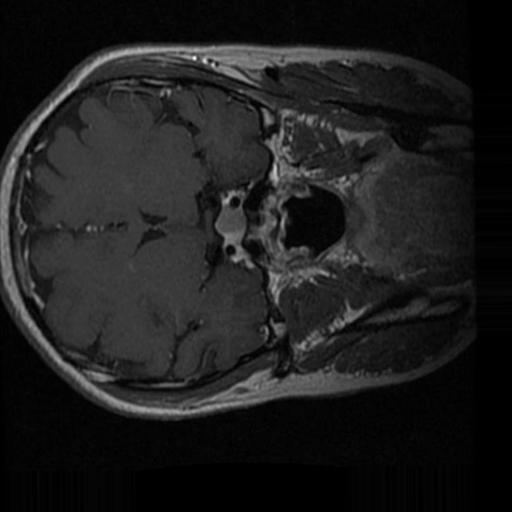
Label: brain_tumor